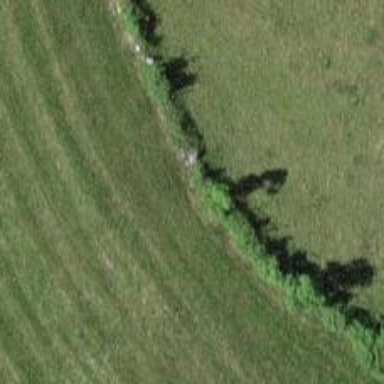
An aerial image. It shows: Dry stone wall barrier.